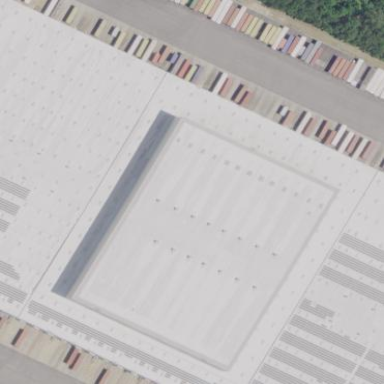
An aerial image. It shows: Warehouse.